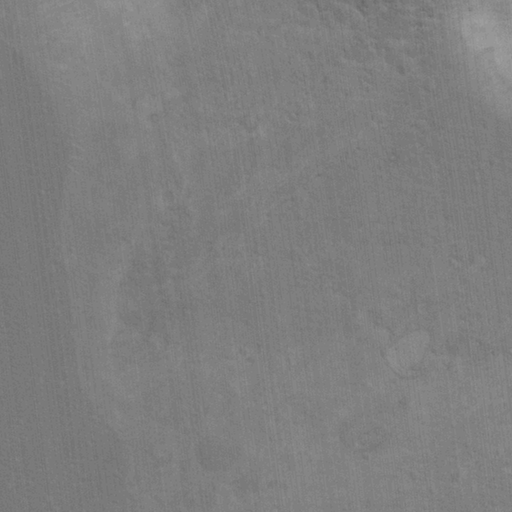
Classes present: Background, Cone